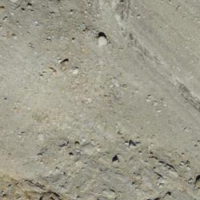
EUNIS habitat code: 48
Species observed at this site:
Juncus jacquinii